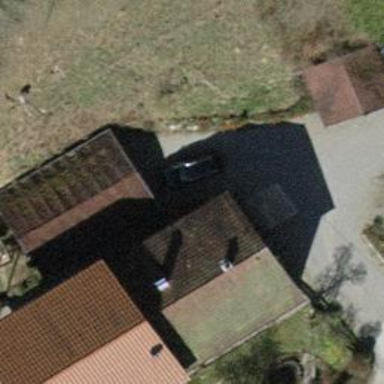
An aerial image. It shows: Shed.